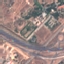
Land use / land cover: Highway